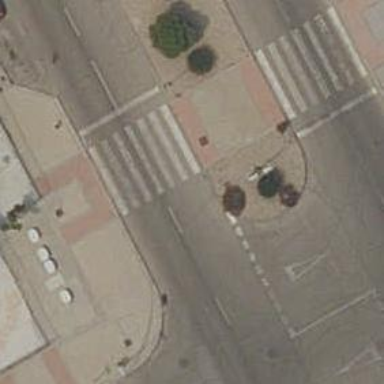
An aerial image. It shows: Marked road crossing with visible crossing markings.